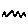
Label: zigzag